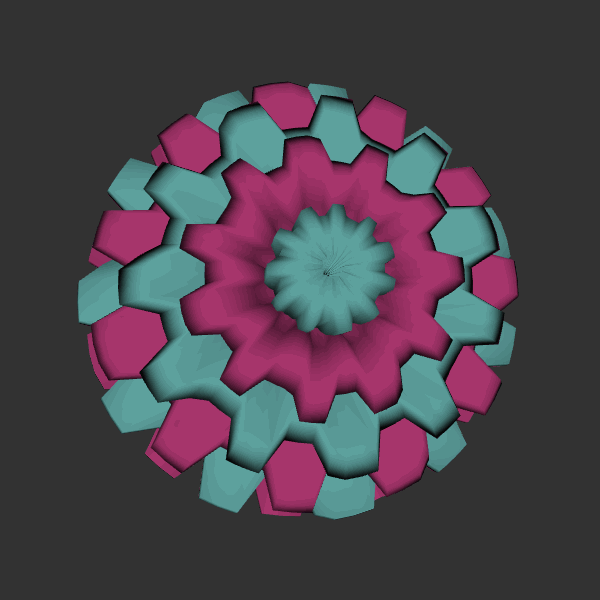
Background: dark